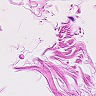
Metastatic tissue present: no